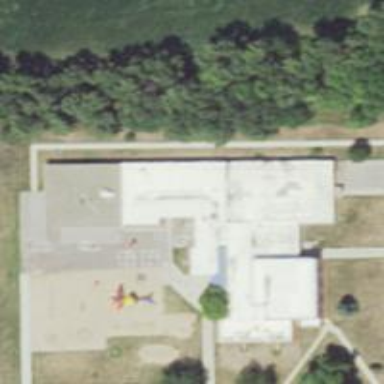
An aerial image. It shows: School.